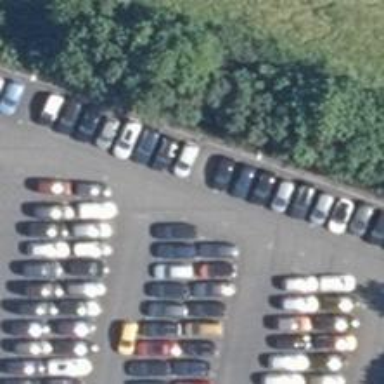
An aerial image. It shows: Road serving as parking aisle.